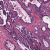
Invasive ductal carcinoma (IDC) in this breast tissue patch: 0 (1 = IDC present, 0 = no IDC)